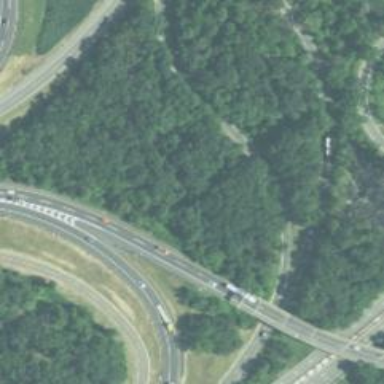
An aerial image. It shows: Interchange linking to motorway.